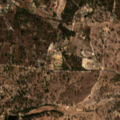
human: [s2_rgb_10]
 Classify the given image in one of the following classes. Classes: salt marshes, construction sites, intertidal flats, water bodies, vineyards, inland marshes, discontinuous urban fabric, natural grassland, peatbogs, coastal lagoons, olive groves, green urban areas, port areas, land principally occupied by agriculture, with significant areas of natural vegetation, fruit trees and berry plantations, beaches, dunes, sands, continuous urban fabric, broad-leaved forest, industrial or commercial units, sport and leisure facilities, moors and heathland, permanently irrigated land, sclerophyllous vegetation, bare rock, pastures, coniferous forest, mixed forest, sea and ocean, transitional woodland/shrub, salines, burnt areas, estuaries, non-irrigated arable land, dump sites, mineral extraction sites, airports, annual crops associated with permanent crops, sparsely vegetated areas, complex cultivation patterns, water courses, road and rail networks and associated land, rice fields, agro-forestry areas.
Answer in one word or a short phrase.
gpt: complex cultivation patterns, agro-forestry areas, broad-leaved forest, mixed forest